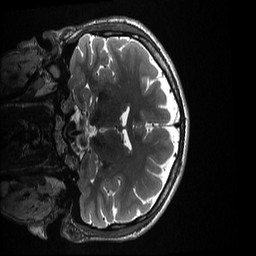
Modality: T2w
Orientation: coronal
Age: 21
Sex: male